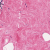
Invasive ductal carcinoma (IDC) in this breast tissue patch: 0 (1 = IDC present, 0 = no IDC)